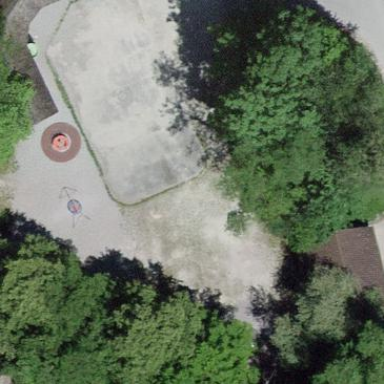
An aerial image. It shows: Playground area for leisure activities on the land.